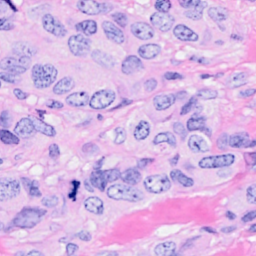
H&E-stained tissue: Breast